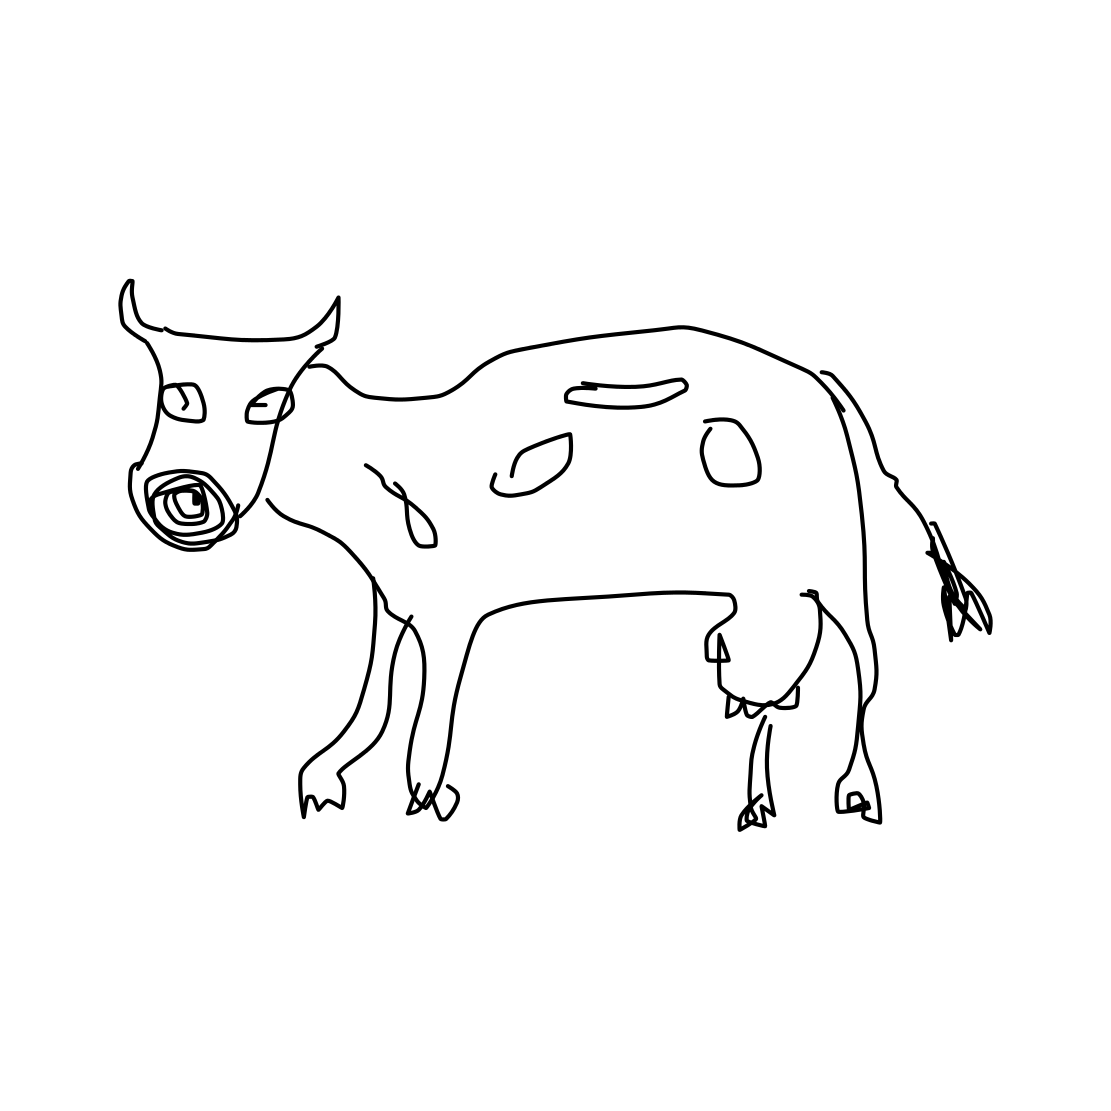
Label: cow